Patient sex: M
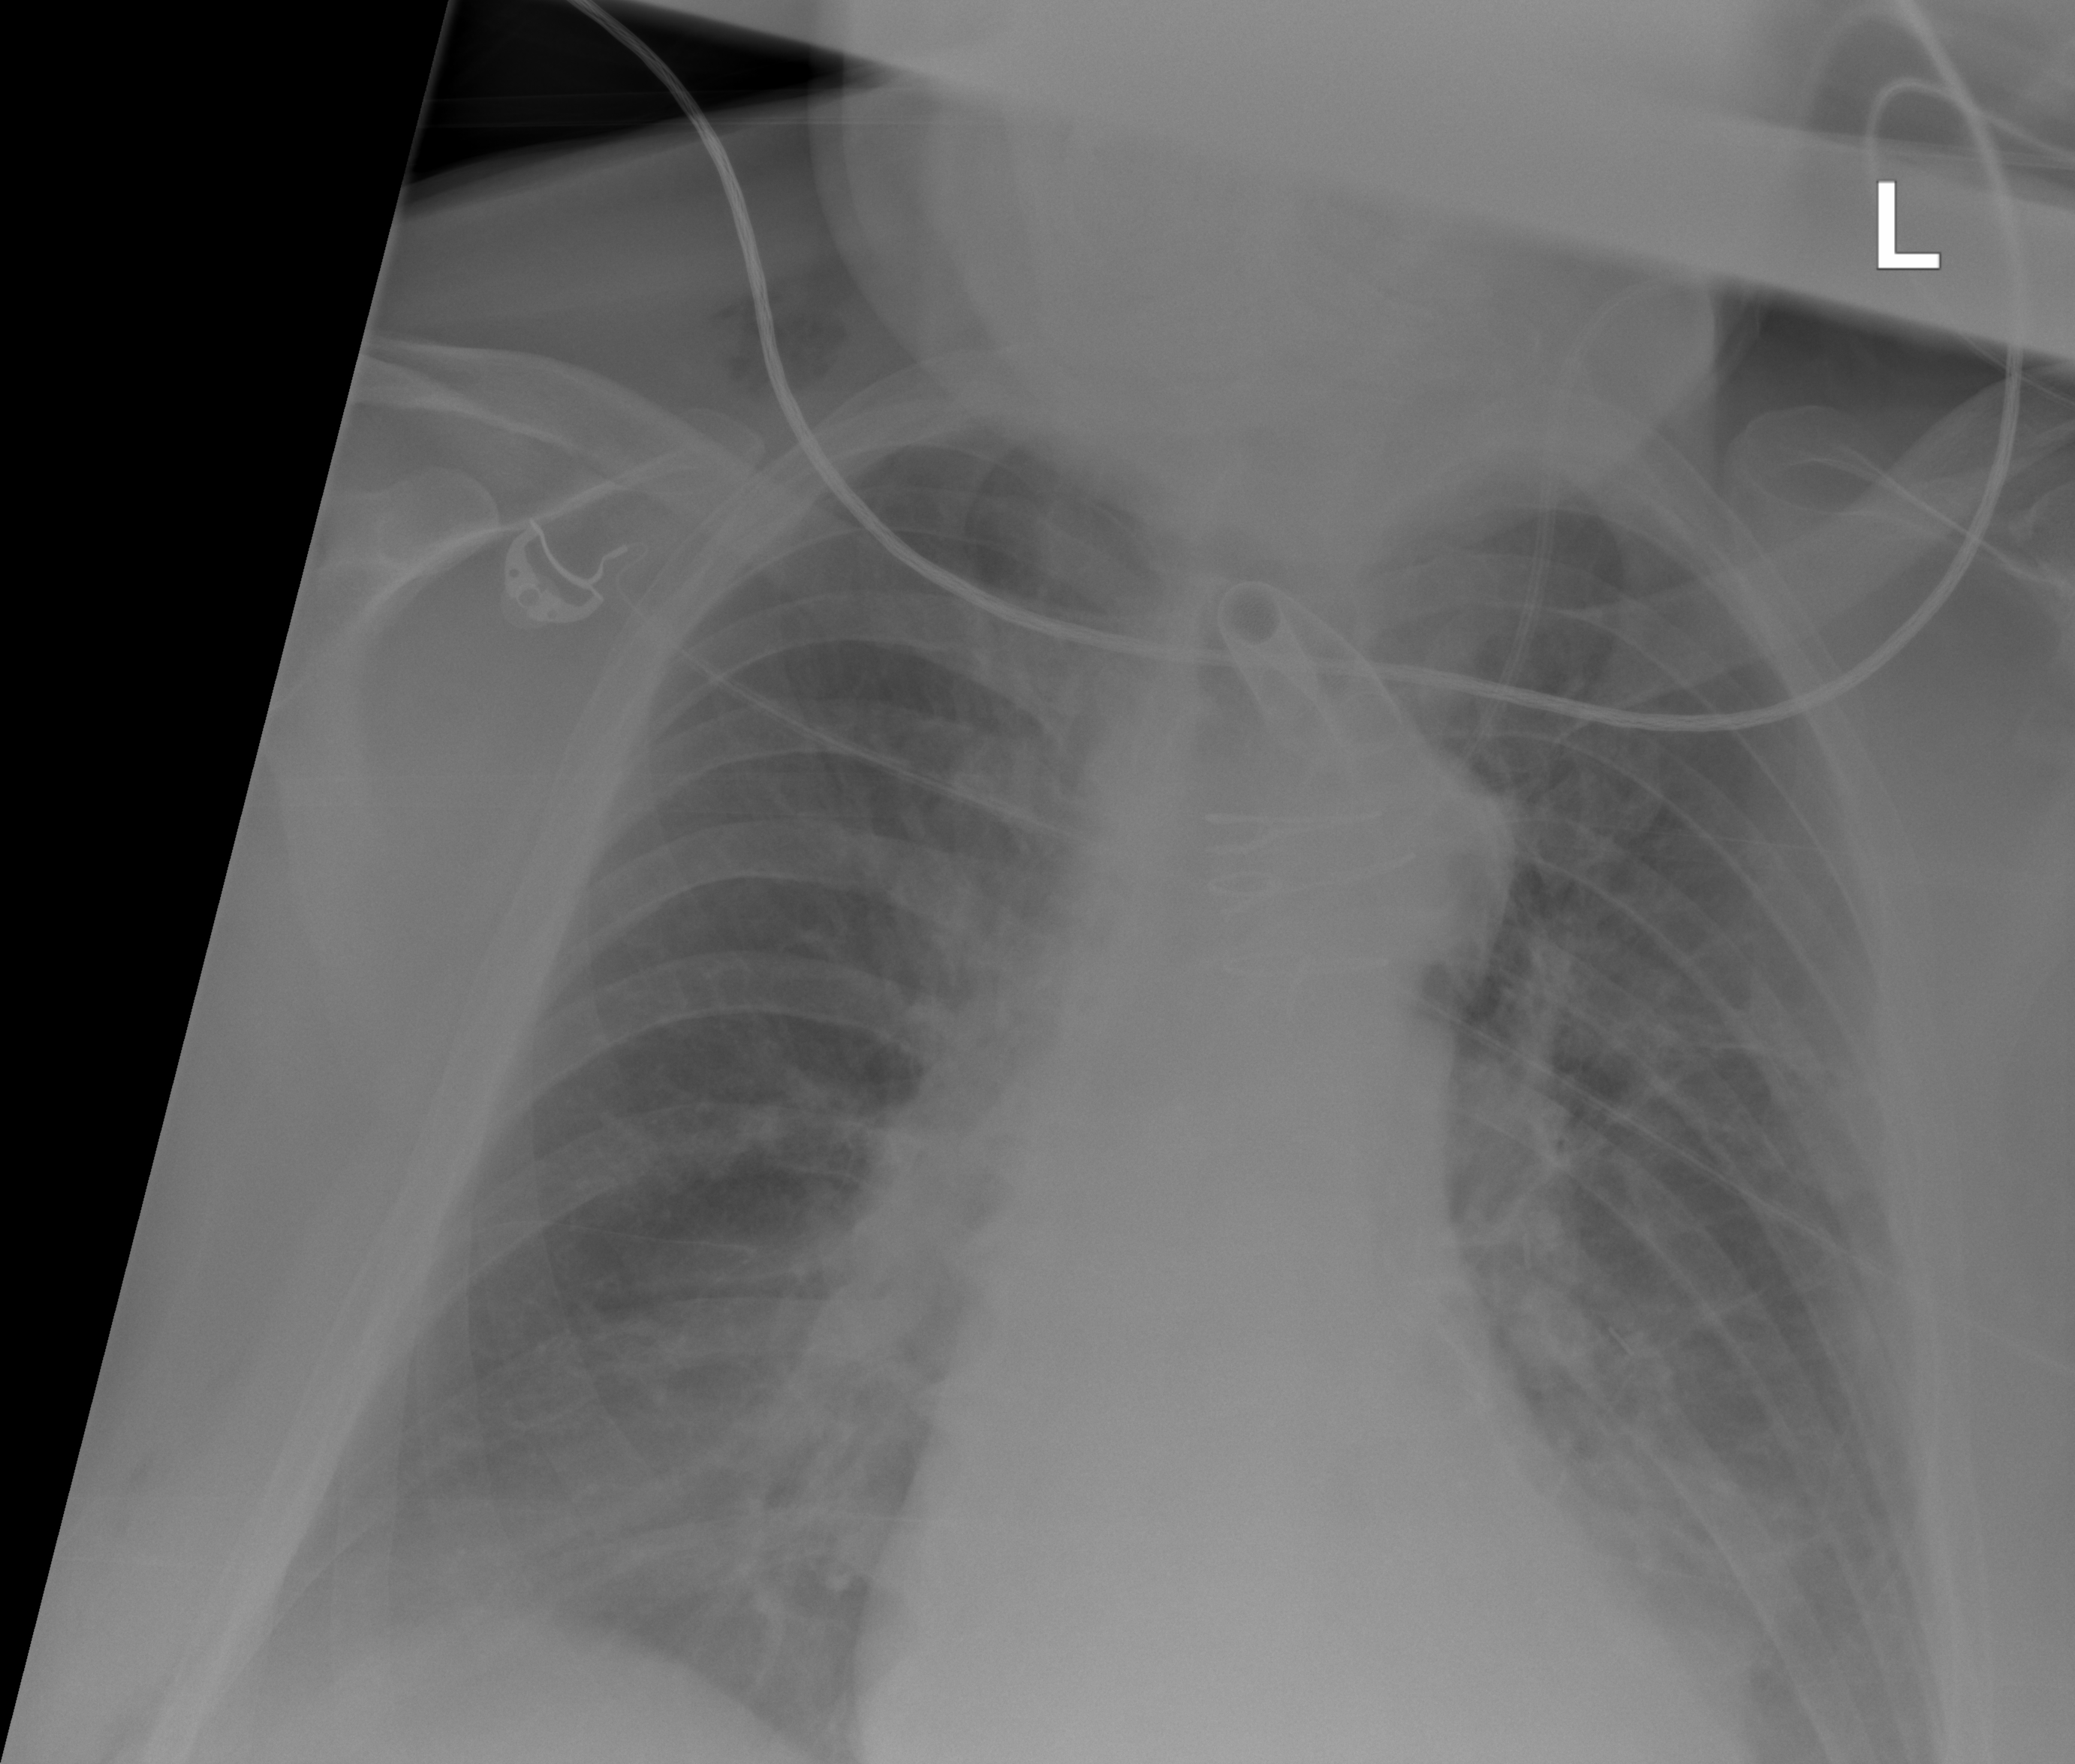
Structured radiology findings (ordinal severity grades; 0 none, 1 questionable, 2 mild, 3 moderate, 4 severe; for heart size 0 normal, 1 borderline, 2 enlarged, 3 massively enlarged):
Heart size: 1
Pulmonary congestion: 3
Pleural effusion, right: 2
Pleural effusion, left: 1
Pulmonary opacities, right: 1
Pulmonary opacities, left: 1
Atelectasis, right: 2
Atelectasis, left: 2